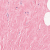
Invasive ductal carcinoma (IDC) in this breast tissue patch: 0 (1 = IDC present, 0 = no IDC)